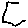
Label: hexagon